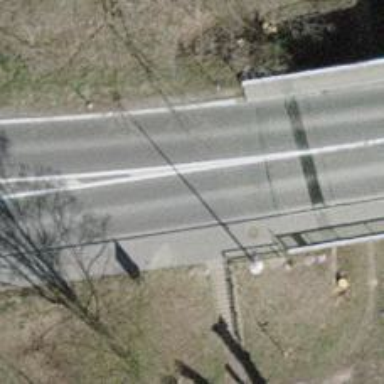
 and dedicated cycle track running alongside."